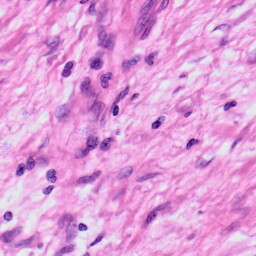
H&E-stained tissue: Skin